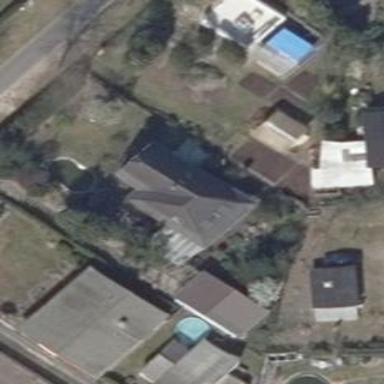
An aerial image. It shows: House with half-hipped roof shape.